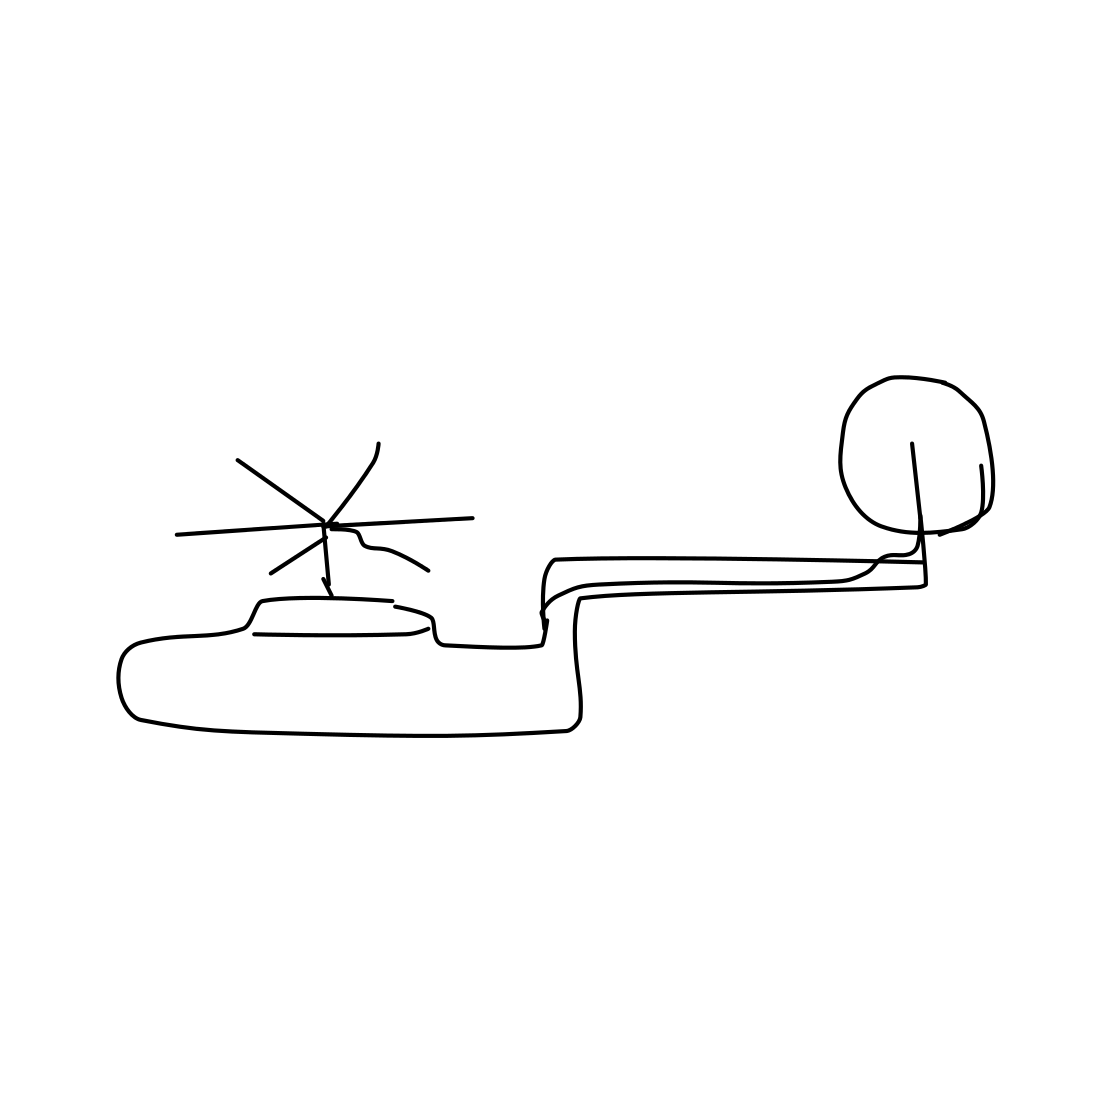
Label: helicopter